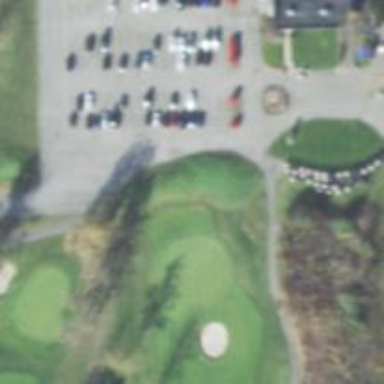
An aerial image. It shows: Service road used as golf cart path.